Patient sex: F
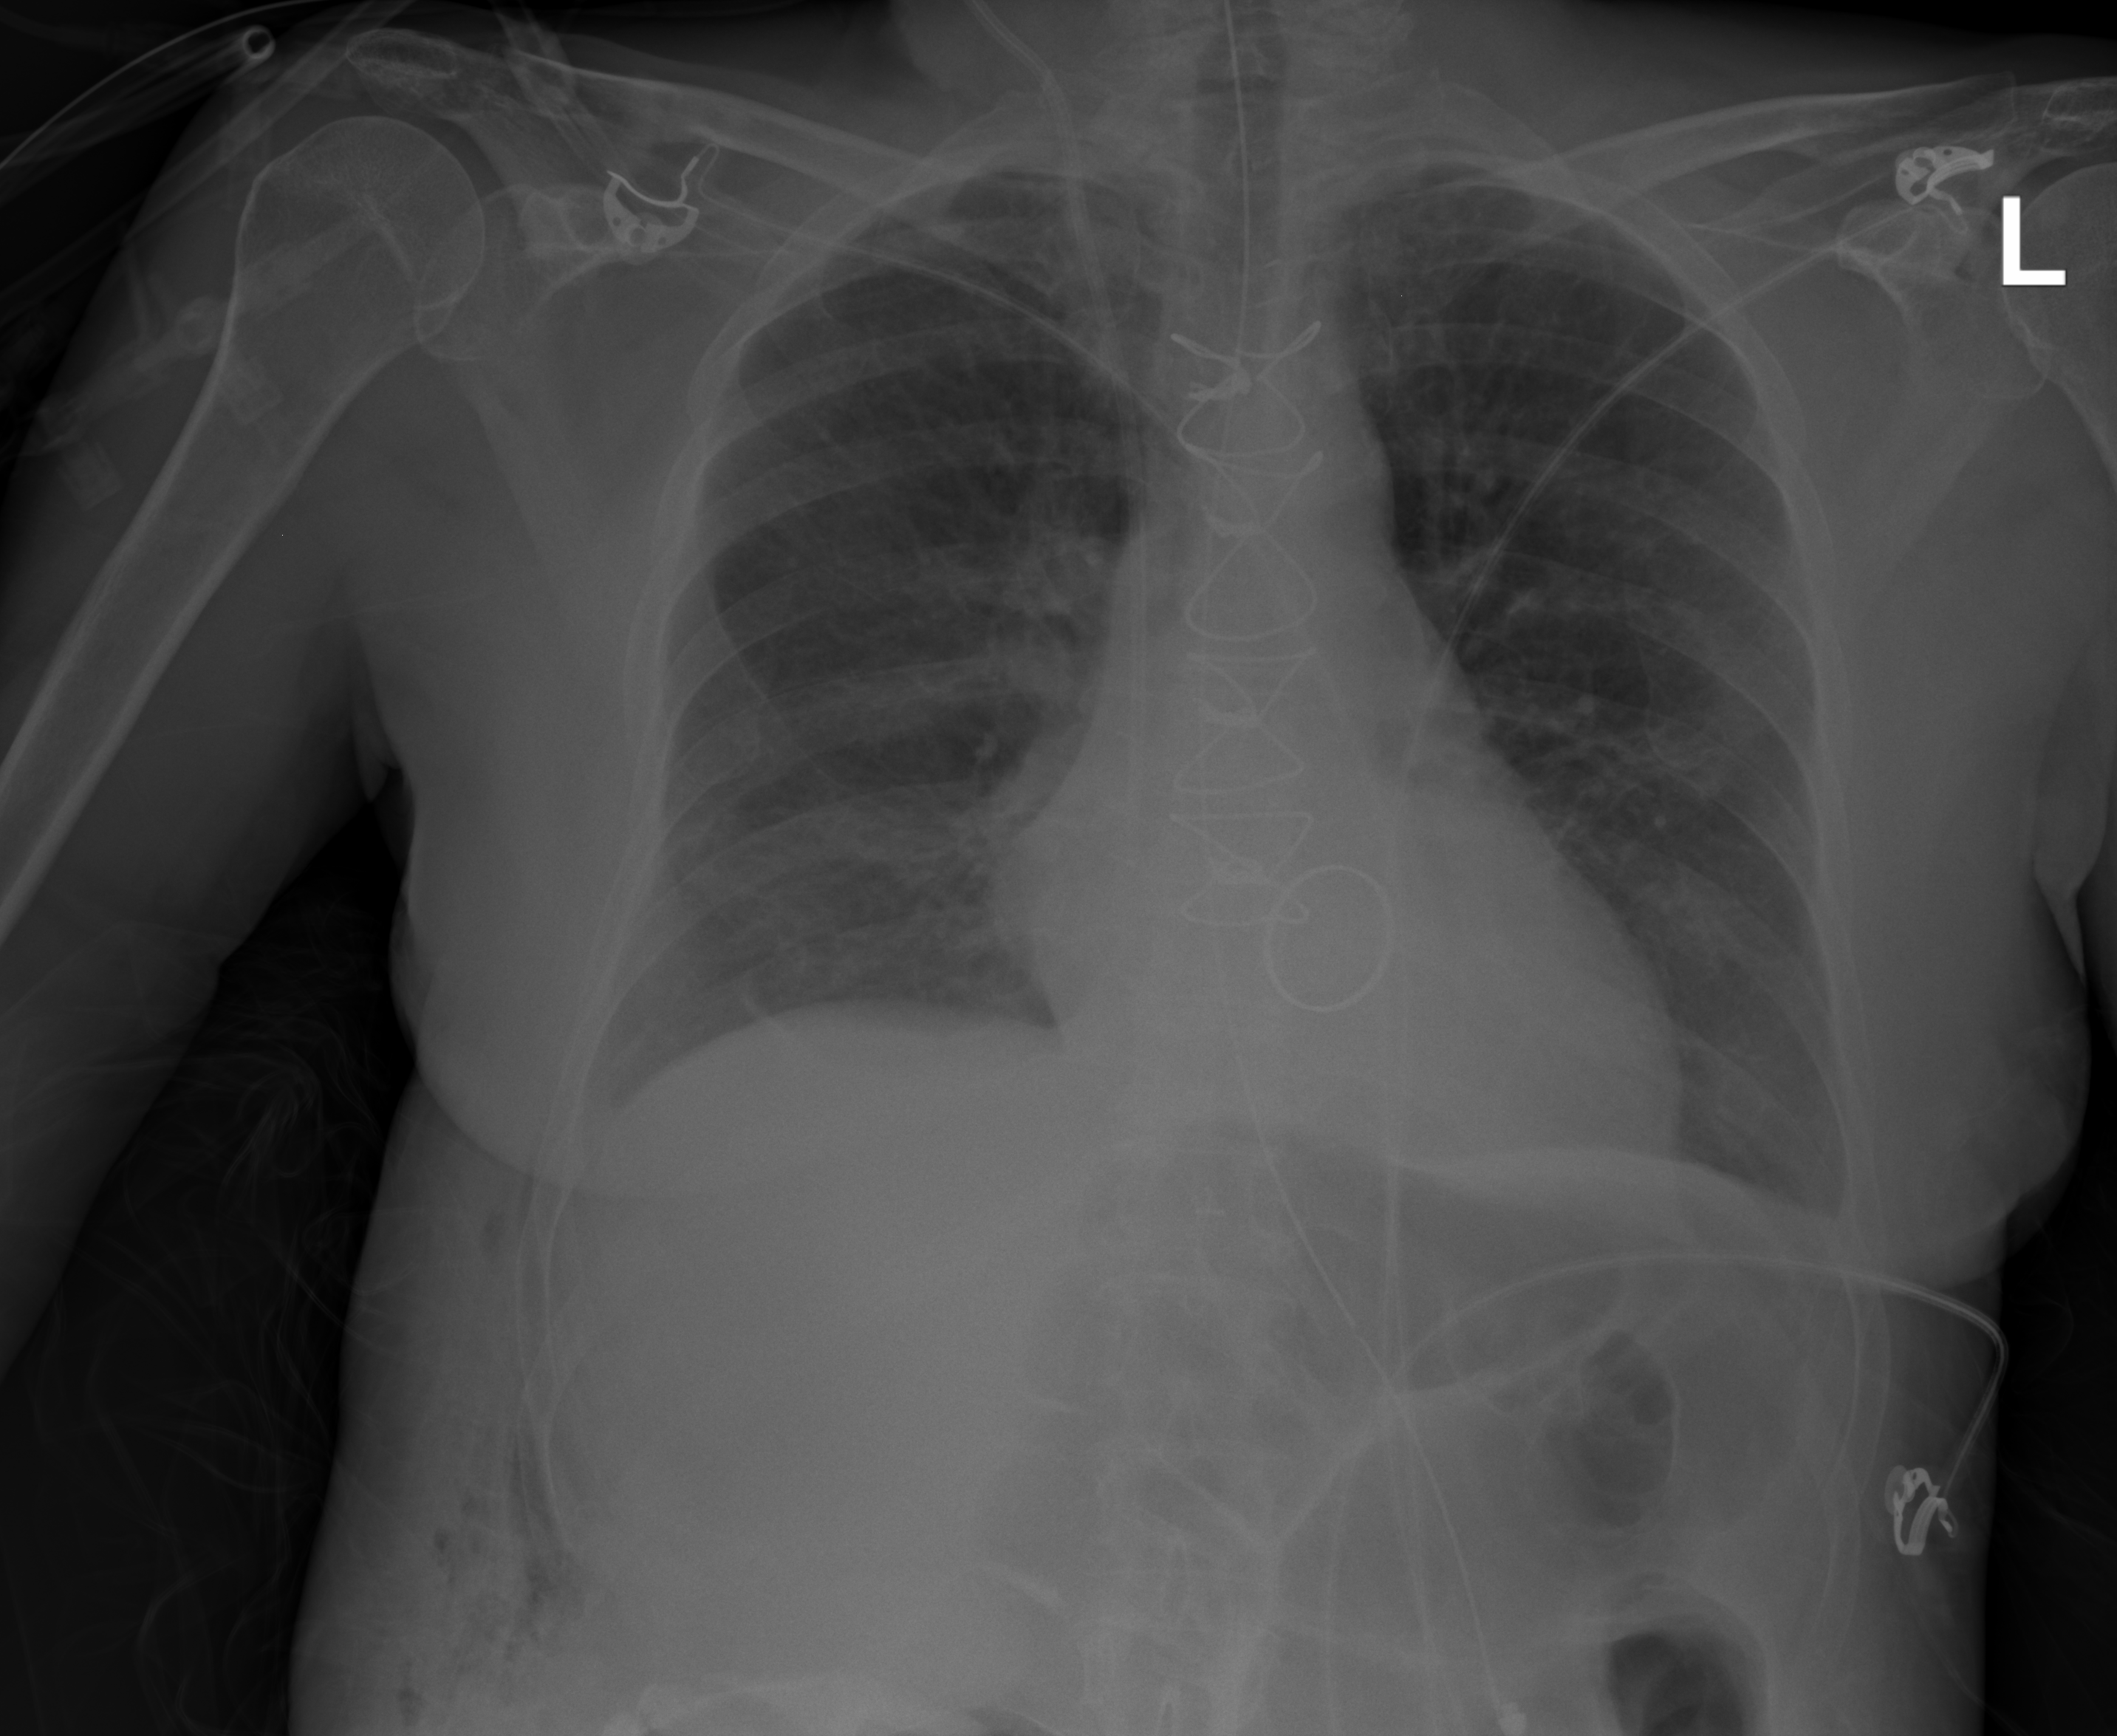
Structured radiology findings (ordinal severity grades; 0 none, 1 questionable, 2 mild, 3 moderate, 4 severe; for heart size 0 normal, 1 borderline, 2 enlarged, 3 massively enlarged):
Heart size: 0
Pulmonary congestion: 1
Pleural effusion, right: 2
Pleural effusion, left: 2
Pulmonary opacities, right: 0
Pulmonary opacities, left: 0
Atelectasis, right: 2
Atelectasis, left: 0